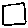
Label: square